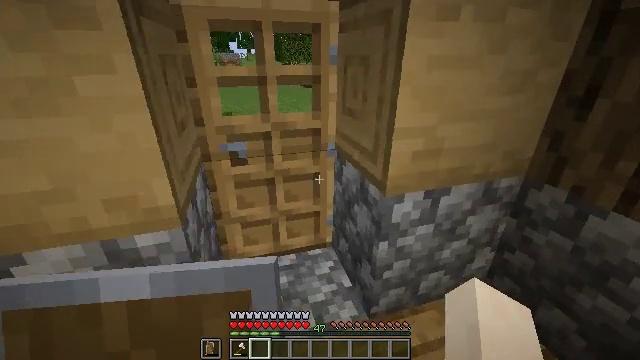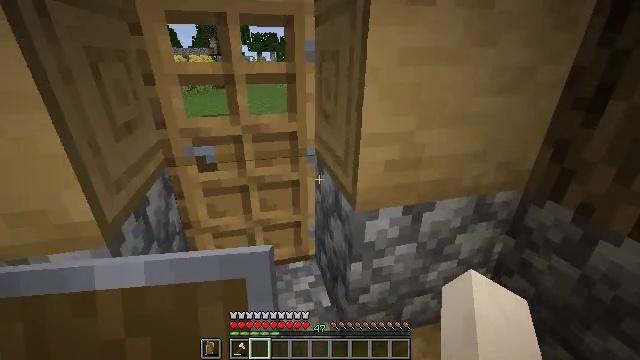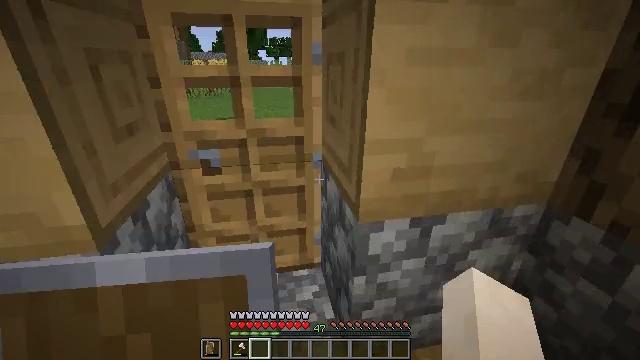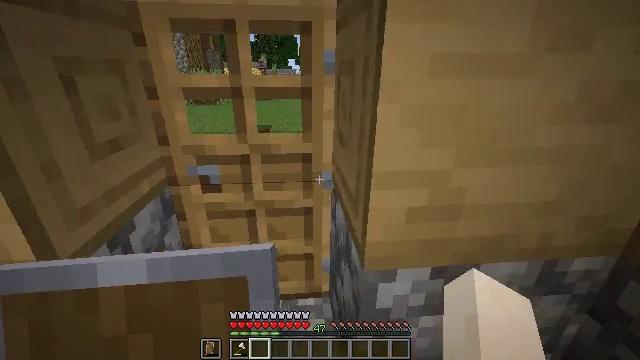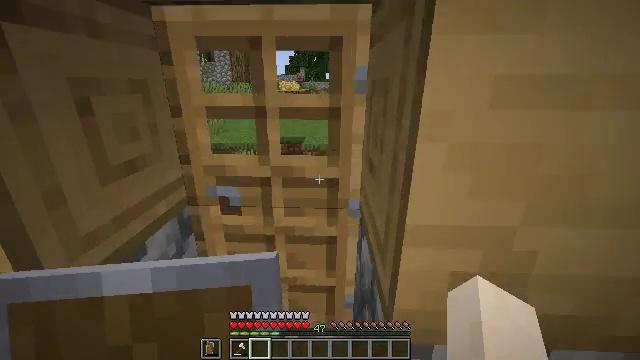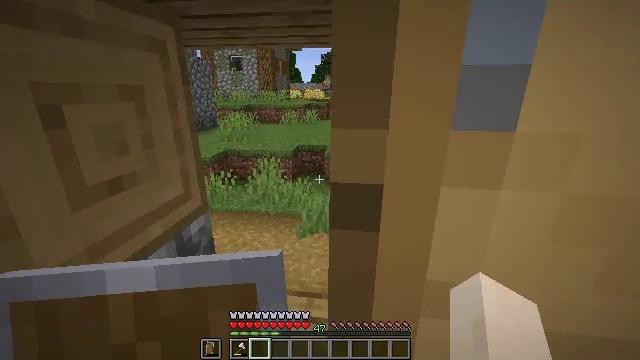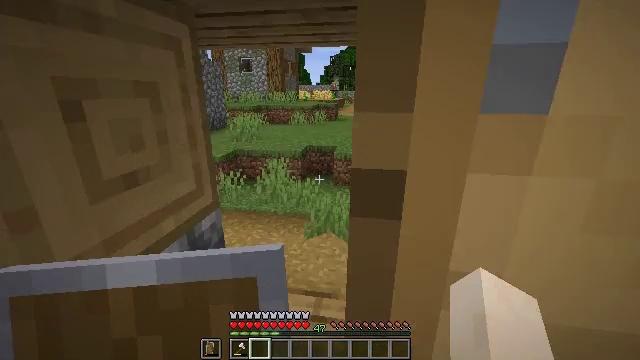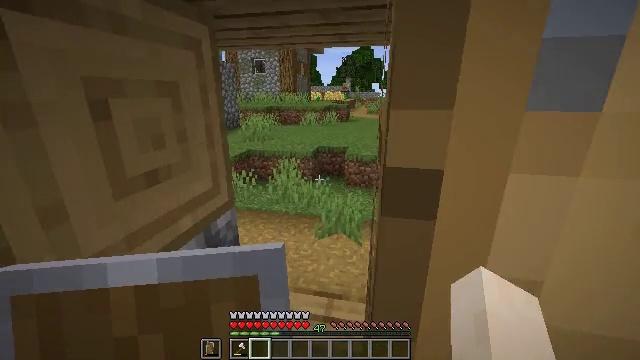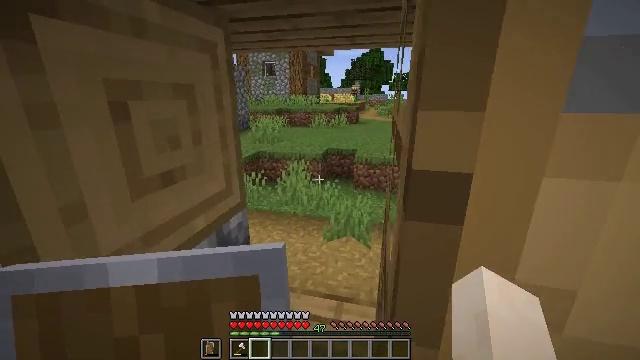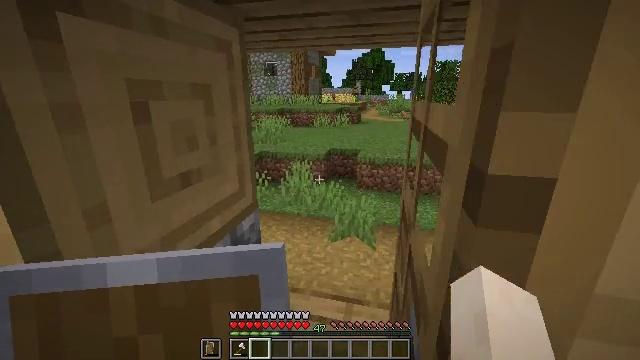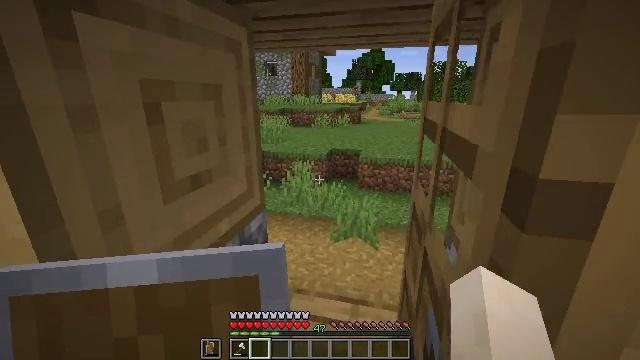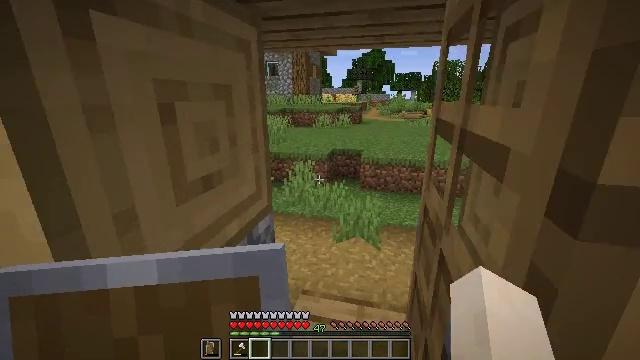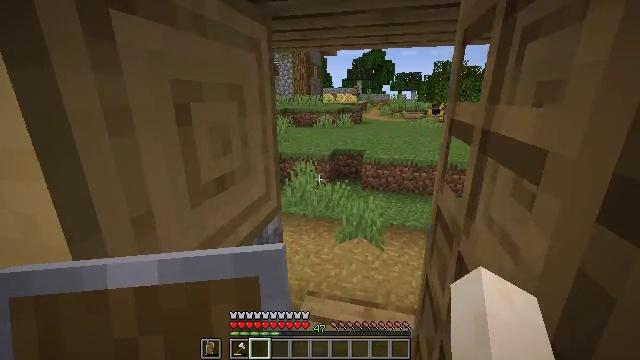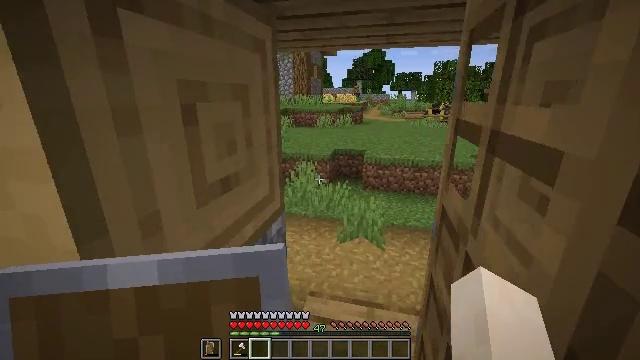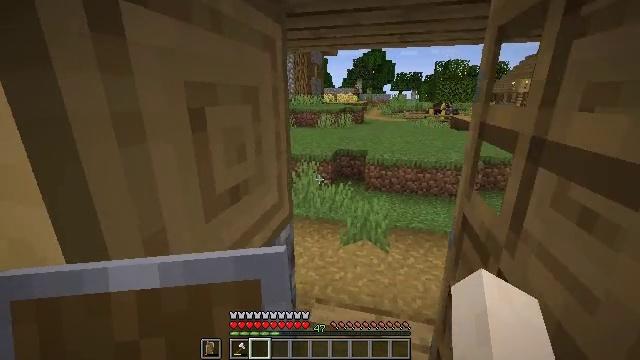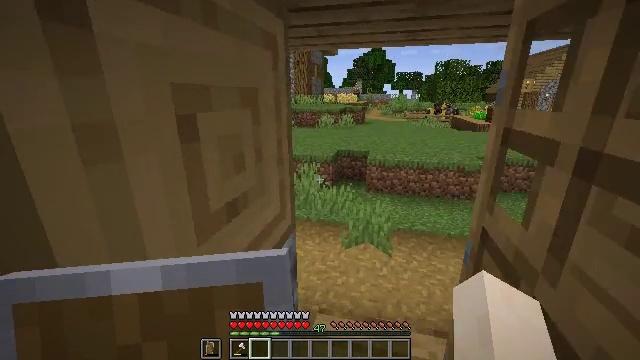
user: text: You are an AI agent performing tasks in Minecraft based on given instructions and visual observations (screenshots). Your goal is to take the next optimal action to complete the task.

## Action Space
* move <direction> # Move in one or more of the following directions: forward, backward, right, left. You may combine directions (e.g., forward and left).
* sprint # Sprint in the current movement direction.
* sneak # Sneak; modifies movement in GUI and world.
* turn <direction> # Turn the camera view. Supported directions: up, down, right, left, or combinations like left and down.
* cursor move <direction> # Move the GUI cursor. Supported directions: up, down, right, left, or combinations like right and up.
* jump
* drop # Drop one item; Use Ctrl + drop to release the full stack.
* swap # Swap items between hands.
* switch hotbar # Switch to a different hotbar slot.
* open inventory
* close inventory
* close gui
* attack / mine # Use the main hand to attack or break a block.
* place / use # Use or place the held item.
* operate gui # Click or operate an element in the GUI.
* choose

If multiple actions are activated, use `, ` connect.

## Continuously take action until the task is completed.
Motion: motion action
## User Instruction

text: Harvest a pumpkin from the field.
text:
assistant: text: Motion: move forward and move right, turn left
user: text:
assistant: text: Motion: move forward, turn left
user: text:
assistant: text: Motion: move forward, turn left and up
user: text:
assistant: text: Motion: move forward, turn left and up
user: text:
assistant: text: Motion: move forward, turn left and up
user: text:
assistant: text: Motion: move forward, turn left
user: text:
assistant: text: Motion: move forward, turn left
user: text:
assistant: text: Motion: move forward, turn left
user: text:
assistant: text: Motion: move forward
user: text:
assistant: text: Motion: move forward
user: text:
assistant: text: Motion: move forward
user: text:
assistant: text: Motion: move forward
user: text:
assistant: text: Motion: move forward
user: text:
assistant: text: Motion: move forward
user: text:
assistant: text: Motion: move forward
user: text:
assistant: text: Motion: move forward
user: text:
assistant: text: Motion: move forward
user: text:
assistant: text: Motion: move forward
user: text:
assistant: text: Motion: move forward
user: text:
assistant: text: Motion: move forward
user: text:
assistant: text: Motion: move forward, turn left
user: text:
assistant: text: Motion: move forward, turn left and up
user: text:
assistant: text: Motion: move forward, turn left and up
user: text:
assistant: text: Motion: move forward, turn left and up
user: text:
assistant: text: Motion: move forward, turn left
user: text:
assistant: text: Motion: move forward, turn left
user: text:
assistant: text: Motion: move forward, turn left
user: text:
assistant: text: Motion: move forward, turn left
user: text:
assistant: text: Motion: move forward, turn left and up
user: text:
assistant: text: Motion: move forward, turn left and up